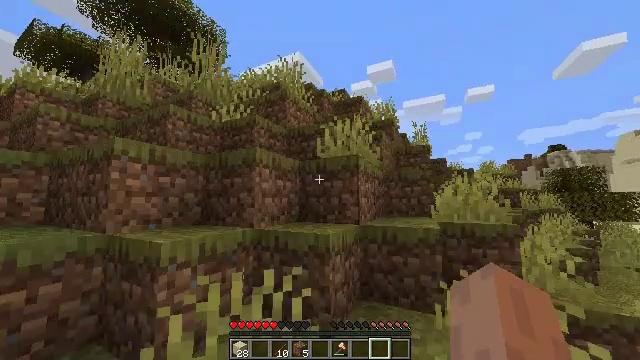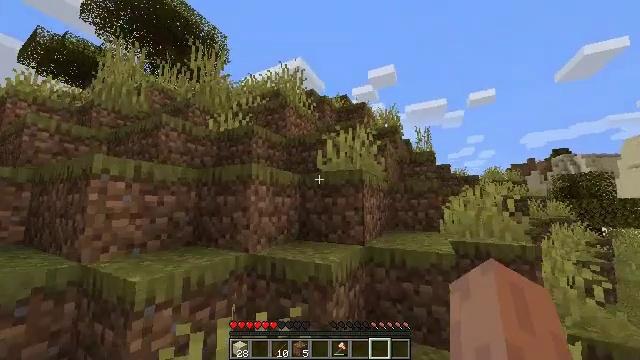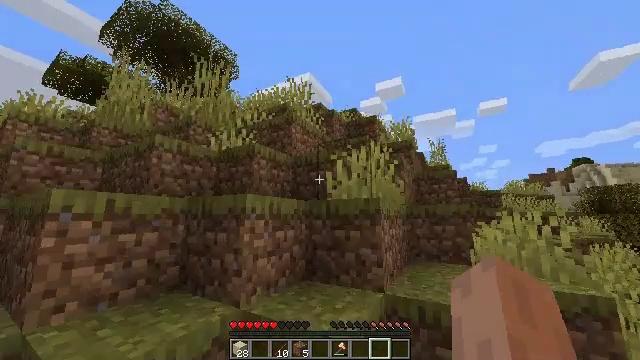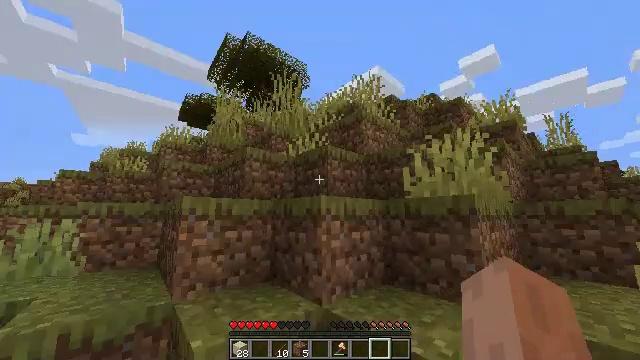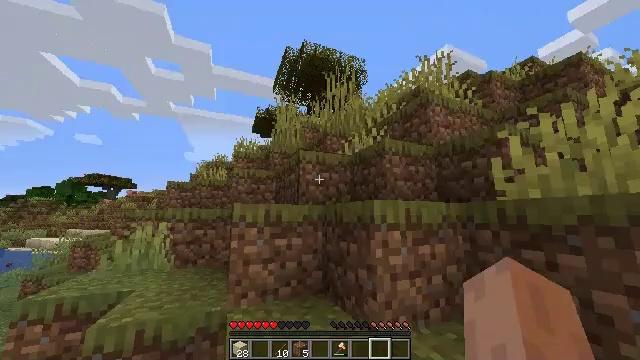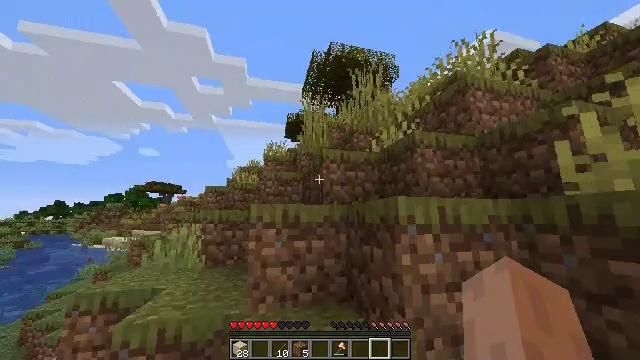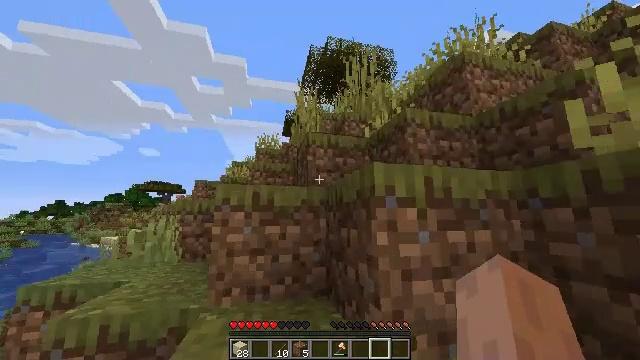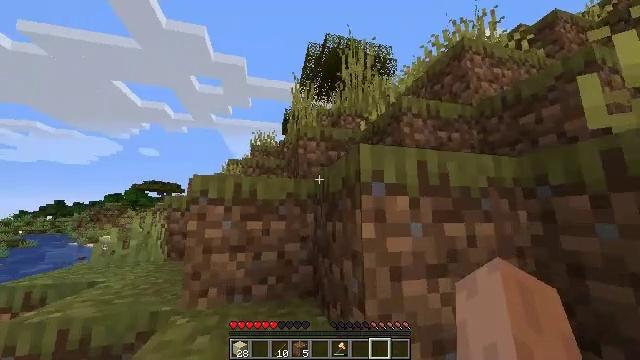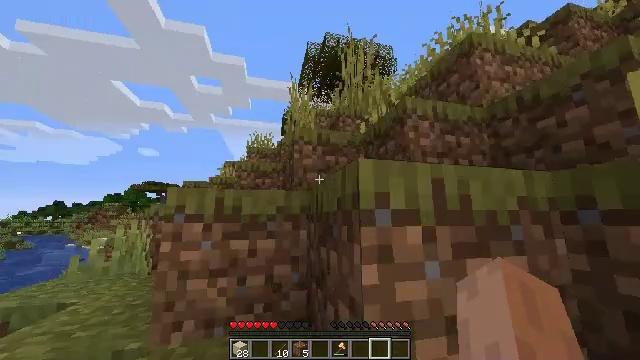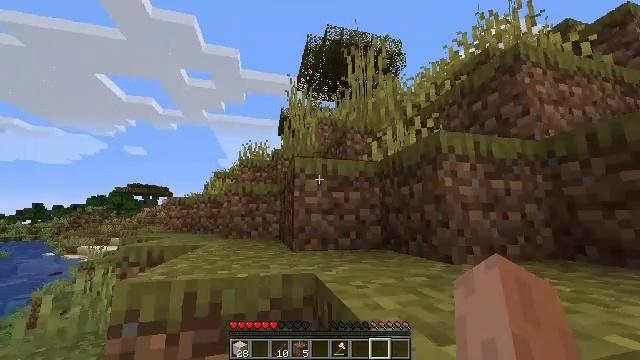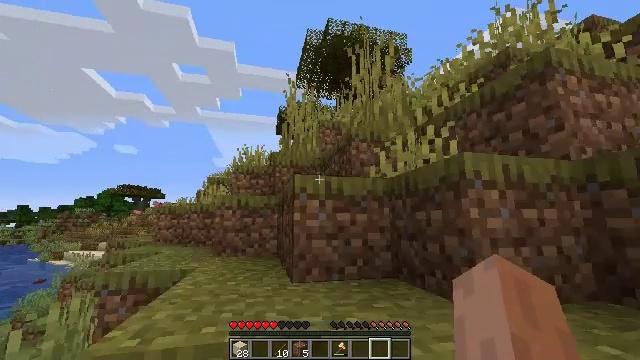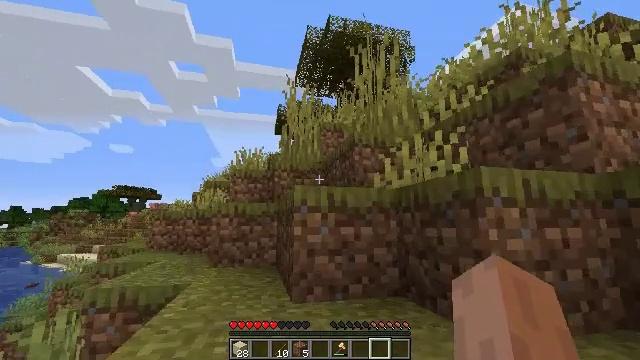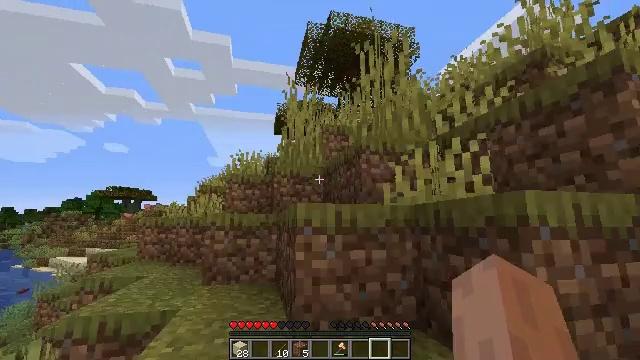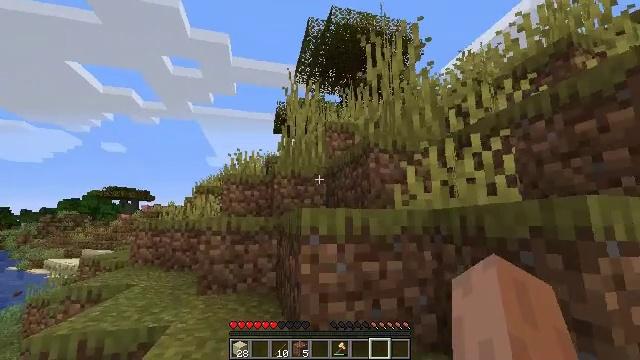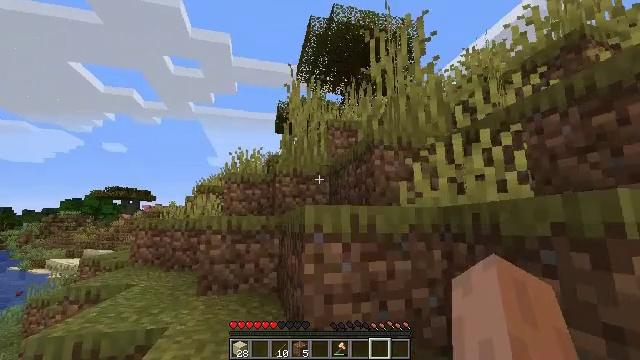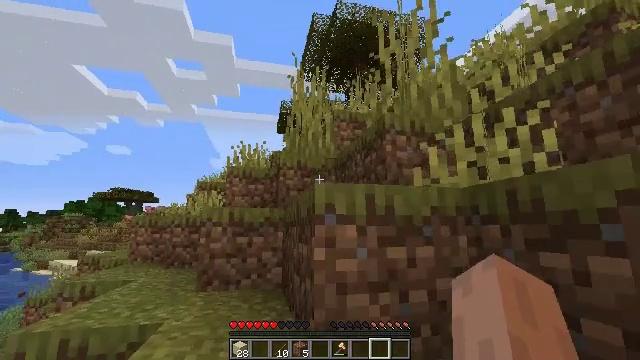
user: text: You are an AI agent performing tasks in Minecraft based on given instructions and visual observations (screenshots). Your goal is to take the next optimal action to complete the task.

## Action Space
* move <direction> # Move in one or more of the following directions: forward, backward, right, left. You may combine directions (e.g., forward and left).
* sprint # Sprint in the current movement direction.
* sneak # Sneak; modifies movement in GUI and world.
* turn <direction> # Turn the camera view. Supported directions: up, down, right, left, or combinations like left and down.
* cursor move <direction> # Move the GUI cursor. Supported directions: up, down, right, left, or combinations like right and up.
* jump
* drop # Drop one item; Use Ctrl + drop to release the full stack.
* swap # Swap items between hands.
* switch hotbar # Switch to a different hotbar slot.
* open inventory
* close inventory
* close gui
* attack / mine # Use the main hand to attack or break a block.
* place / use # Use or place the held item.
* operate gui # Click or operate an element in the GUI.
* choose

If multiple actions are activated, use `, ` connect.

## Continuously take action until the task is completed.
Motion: motion action
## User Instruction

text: Break the acacia log from the tree.
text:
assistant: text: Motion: move forward, jump
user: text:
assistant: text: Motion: move forward, turn left and up, jump
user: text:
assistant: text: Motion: move forward, turn left
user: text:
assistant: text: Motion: move forward, turn left
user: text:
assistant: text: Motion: move forward, turn left
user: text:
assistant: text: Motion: move forward, jump
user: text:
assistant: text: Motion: move forward, jump
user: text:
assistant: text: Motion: move forward, jump
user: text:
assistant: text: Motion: move forward, jump
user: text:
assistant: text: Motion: move forward, jump
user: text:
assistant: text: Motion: move forward
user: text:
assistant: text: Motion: move forward
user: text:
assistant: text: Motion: move forward
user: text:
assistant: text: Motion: move forward
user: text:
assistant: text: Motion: move forward
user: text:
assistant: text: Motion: move forward
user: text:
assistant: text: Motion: move forward, jump
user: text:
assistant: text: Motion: move forward, jump
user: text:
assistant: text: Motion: move forward, turn up, jump
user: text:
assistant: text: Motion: move forward, turn up, jump
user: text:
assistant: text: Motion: move forward, jump
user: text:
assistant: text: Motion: move forward
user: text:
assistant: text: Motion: move forward
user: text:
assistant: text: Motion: move forward, turn down
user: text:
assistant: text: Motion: move forward
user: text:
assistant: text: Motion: move forward, turn down
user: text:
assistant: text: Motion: move forward, turn down
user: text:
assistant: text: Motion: move forward, jump
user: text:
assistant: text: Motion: move forward, jump
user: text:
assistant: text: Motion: move forward, jump